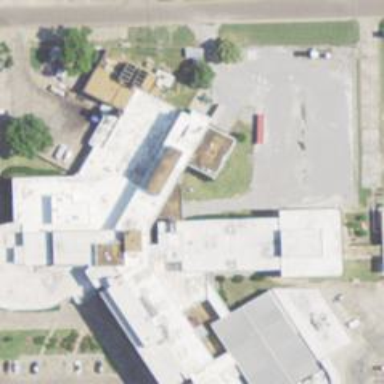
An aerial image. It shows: Building part with flat roof.